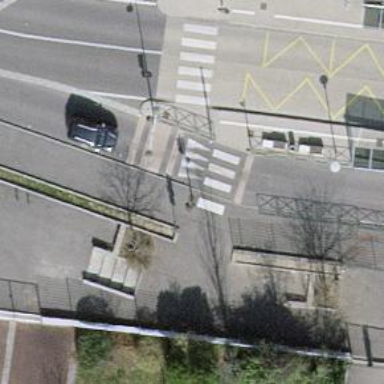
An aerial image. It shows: Zebra crossing with traffic signals.